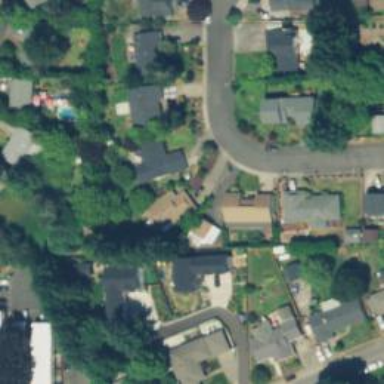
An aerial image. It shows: Residential road with sidewalk on the left.